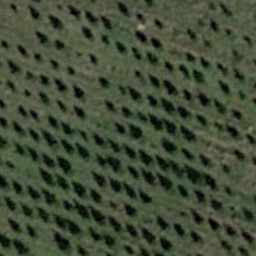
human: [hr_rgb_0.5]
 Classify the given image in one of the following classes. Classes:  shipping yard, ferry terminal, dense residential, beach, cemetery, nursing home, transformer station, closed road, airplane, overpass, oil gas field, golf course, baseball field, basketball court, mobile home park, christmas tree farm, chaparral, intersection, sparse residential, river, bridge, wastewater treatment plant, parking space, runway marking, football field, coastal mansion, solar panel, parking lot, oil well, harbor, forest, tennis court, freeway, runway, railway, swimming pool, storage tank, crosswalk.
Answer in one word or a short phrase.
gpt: christmas tree farm